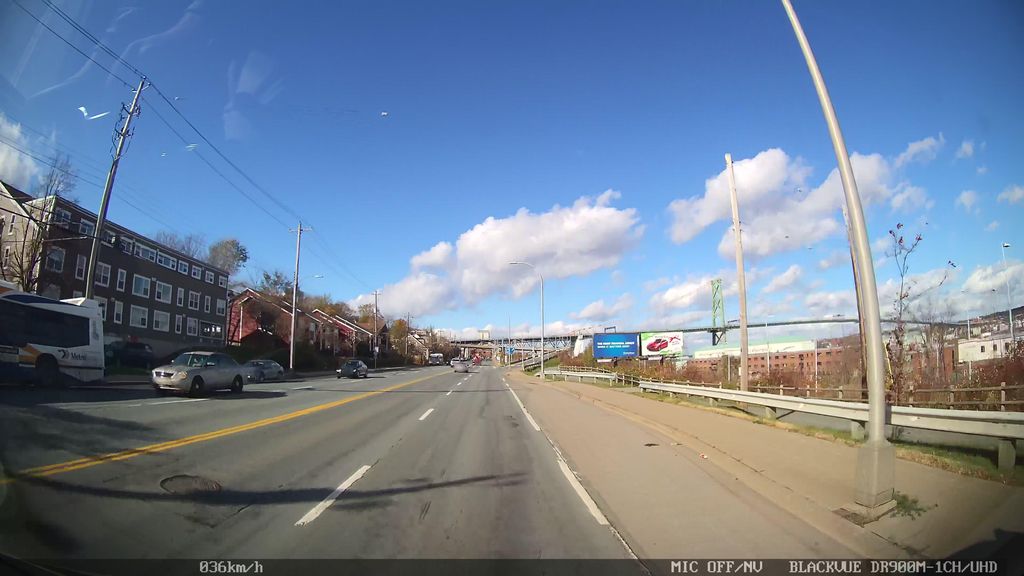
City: halifax